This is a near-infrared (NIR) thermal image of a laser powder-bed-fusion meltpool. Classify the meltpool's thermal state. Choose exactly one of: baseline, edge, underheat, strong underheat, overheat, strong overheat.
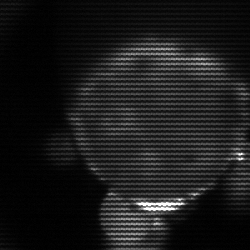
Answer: edge